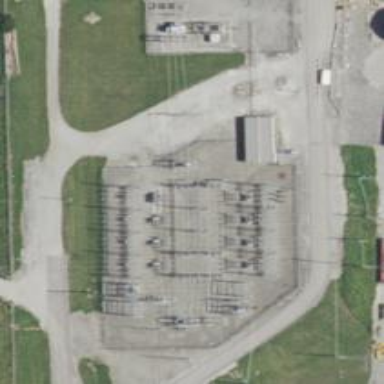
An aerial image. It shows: Switch for power supply.